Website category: game
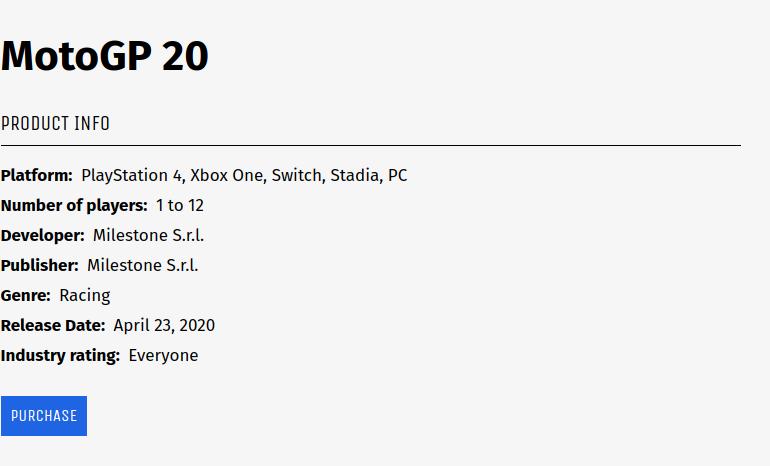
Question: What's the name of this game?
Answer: MotoGP 20

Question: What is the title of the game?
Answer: MotoGP 20

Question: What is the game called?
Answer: MotoGP 20

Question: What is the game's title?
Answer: MotoGP 20

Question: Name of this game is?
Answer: MotoGP 20

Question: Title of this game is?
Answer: MotoGP 20

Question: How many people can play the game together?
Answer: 1 to 12

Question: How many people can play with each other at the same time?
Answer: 1 to 12

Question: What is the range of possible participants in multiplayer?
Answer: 1 to 12

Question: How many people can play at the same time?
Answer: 1 to 12

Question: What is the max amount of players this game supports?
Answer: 1 to 12

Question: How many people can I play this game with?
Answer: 1 to 12

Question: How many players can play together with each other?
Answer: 1 to 12

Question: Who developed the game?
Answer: Milestone S.r.l.

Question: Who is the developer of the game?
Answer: Milestone S.r.l.

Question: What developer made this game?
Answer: Milestone S.r.l.

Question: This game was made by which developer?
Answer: Milestone S.r.l.

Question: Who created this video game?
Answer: Milestone S.r.l.

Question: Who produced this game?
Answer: Milestone S.r.l.

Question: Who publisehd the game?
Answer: Milestone S.r.l.

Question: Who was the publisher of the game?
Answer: Milestone S.r.l.

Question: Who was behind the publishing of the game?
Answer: Milestone S.r.l.

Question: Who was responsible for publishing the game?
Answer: Milestone S.r.l.

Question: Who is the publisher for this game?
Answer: Milestone S.r.l.

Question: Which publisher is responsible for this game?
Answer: Milestone S.r.l.

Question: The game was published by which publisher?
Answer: Milestone S.r.l.

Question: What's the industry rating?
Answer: Everyone

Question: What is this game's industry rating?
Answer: Everyone

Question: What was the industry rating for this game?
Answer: Everyone

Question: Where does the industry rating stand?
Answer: Everyone

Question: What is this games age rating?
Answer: Everyone

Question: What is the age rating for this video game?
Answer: Everyone

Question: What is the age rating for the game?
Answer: Everyone

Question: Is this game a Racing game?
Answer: yes

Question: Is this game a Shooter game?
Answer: no

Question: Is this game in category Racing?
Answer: yes

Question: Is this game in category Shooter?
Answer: no

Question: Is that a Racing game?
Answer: yes

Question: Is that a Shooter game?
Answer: no

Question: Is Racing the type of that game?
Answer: yes

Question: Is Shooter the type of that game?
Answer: no

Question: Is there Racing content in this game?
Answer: yes

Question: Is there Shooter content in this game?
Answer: no

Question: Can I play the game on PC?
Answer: yes

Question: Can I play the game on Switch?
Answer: yes

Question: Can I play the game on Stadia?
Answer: yes

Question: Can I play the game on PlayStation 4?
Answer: yes

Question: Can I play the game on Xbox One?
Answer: yes

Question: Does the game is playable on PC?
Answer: yes

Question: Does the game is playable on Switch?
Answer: yes

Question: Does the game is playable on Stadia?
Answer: yes

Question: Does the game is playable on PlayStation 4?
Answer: yes

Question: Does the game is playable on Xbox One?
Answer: yes

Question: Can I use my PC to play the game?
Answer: yes

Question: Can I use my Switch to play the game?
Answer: yes

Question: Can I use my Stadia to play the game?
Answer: yes

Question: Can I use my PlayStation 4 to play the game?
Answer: yes

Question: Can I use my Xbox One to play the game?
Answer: yes

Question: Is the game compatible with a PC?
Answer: yes

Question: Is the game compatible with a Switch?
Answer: yes

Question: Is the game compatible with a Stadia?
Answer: yes

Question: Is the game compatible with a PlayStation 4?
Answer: yes

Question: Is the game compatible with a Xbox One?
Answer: yes